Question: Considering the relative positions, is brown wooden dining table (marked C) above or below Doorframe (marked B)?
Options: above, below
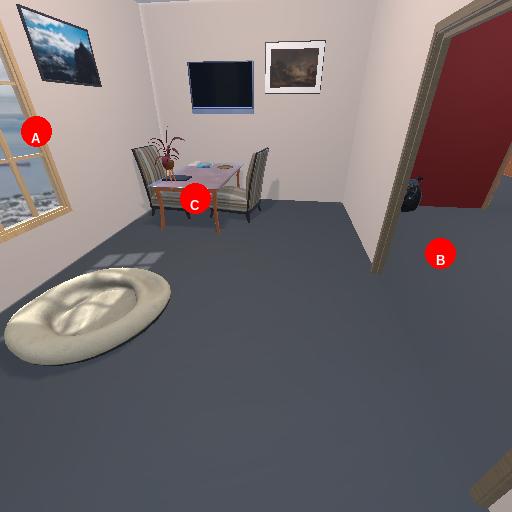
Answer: above